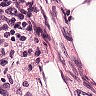
Metastatic tissue present: no